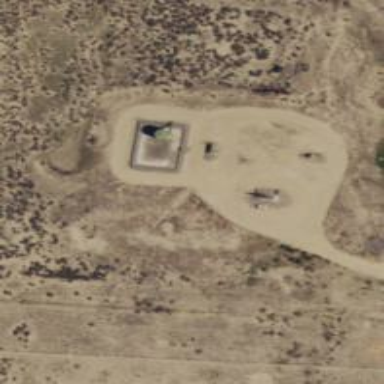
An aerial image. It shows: Storage tank with man-made structure.